Question: I am trying to write character values in a memory which I define using 'malloc()' and simultaneously read a character value from it. For this I define the memory globally and then start a thread. In thread I am writing character value in memory and In main() I am reading value from it. Here is my code:-
'''
char *str = (char *) malloc(90000);
DWORD WINAPI Thread_no_1( LPVOID lpParam )
{
int a=1;
int c=0;
LOOP:do
{
str[c] = 'a';
c++;
goto LOOP;
}while( a < 2 );
return 0;
}
int main()
{
int b=0;
char value;
int Data_Of_Thread_1 = 1;
HANDLE Handle_Of_Thread_1 = 0;
Handle_Of_Thread_1 = CreateThread( NULL, 0, Thread_no_1, &Data_Of_Thread_1, 0, NULL);
if ( Handle_Of_Thread_1 == NULL)
ExitProcess(Data_Of_Thread_1);
while(1);
{
value = str[b];
printf("%c",value);;
b++;
}
return 0;
}
'''
Now, when I run this code I got this error:-

It seems that I can not read and write simultaneously. So, my question is , how can I check if memory is available for read and for write the values?
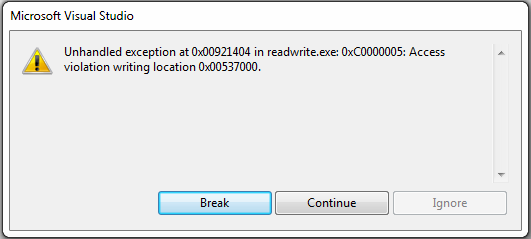
Answer: '''
LOOP:do
{
str[c] = 'a';
c++;
goto LOOP;
}while( a < 2 );
'''
This is an infinite loop, 'goto LOOP;' is called on each iteration with no chance to check 'while(a < 2)'